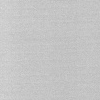
Atmospheric dust classification: dusty